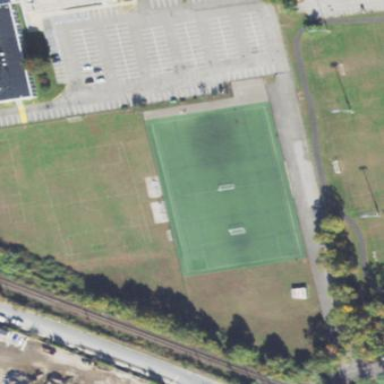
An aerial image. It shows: Soccer pitch for leisure land activities.